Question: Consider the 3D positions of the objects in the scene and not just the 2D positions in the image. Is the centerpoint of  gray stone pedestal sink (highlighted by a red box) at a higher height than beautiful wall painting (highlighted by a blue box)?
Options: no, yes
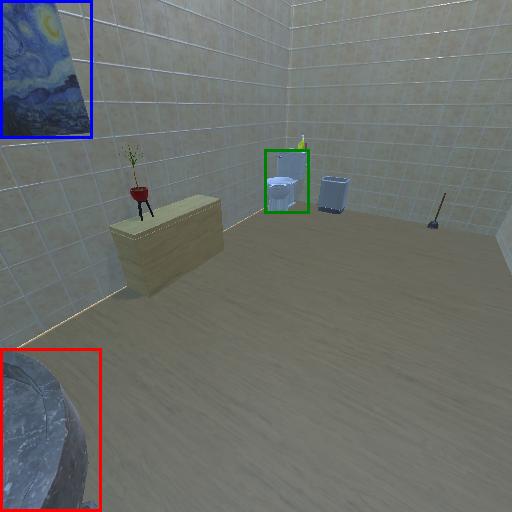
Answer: no